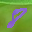
Label: 8